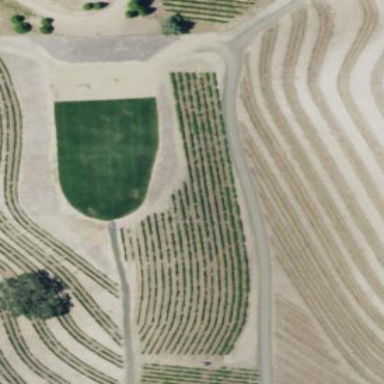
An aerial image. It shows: Vineyard.